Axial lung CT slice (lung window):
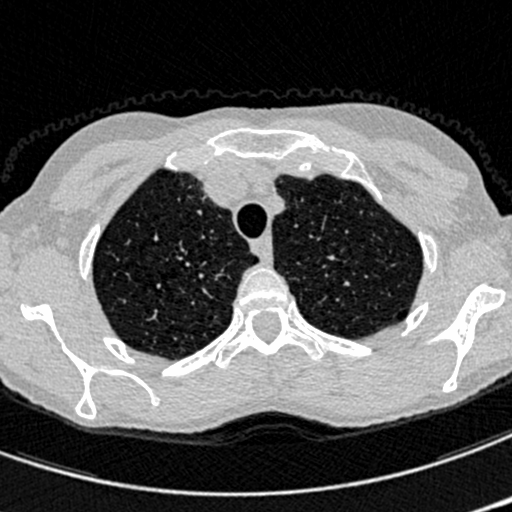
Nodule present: no